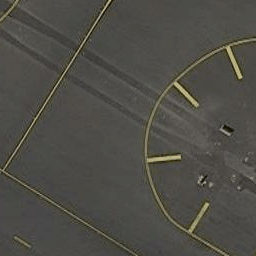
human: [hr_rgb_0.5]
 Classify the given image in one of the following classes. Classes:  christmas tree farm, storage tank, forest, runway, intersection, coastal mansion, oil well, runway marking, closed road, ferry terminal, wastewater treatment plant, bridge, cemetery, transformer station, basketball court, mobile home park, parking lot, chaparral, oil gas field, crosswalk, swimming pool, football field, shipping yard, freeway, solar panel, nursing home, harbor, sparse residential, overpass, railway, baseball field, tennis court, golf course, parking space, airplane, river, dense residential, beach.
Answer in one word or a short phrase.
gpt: runway marking